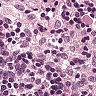
Metastatic tissue present: no